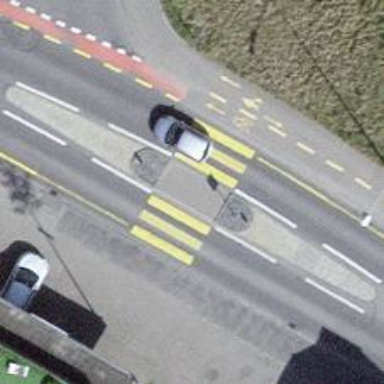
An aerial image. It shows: Pedestrian crossing with zebra markings on footway.